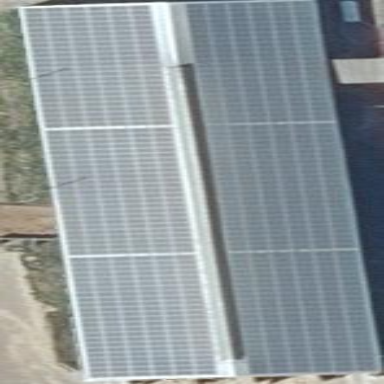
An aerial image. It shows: Solar photovoltaic panel generating electricity. It is small installation located on building.